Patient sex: M
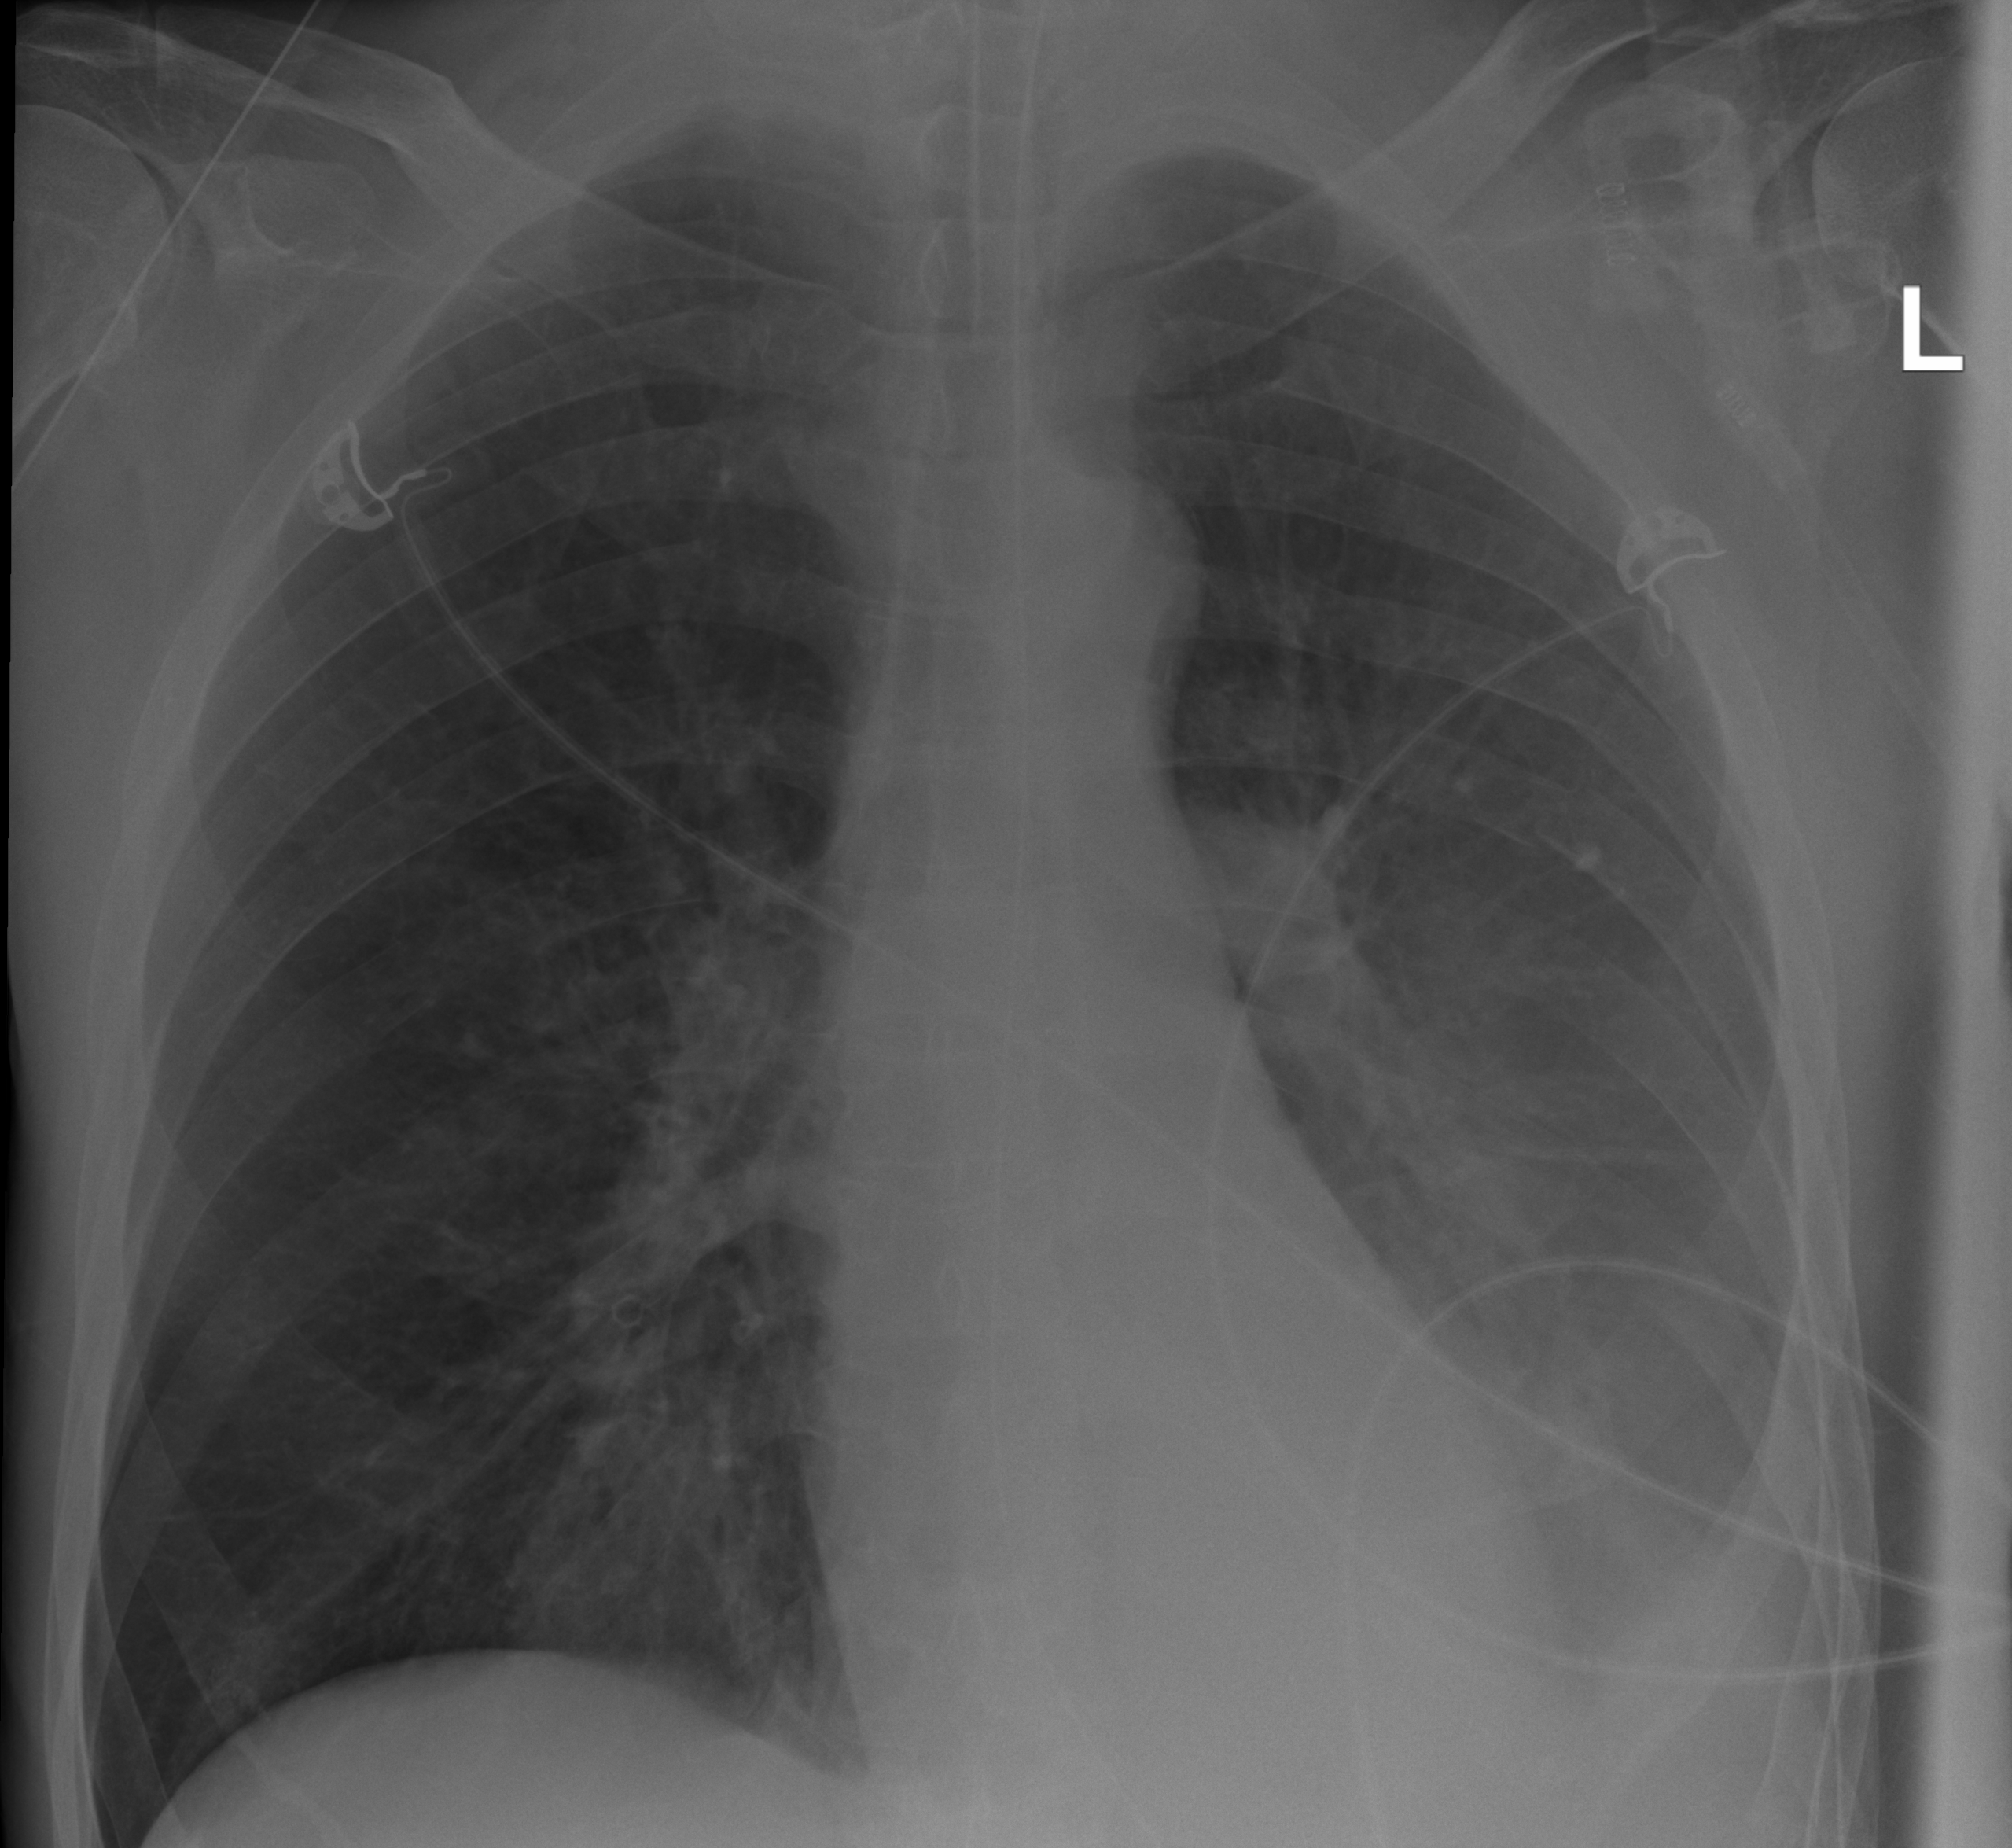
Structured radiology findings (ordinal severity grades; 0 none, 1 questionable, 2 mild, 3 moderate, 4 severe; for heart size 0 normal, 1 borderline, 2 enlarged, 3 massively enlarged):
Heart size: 0
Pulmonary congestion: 2
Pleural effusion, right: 0
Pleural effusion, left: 3
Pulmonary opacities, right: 0
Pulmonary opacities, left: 0
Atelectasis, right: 0
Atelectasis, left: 2